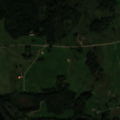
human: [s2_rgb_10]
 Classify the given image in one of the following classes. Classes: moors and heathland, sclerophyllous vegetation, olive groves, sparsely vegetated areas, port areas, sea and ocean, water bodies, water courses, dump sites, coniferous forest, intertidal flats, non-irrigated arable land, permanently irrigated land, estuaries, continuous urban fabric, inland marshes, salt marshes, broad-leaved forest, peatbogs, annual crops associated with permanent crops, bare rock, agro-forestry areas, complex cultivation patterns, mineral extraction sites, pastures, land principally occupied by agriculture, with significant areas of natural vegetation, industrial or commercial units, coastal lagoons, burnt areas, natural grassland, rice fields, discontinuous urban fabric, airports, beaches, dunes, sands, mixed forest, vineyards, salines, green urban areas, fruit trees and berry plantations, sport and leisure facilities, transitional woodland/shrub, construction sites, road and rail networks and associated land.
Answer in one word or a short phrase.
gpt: non-irrigated arable land, pastures, complex cultivation patterns, land principally occupied by agriculture, with significant areas of natural vegetation, broad-leaved forest, transitional woodland/shrub, water bodies